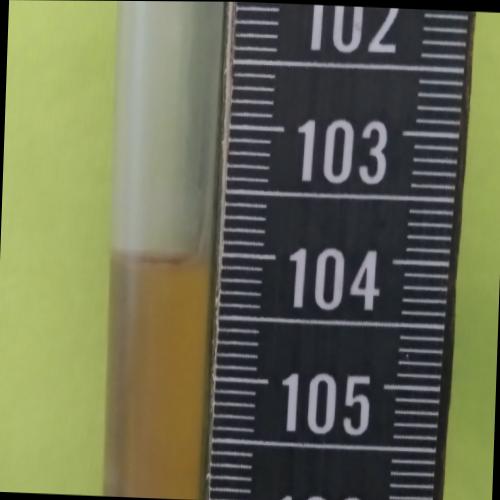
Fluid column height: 104.1 cm